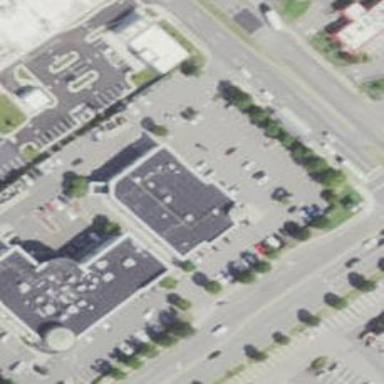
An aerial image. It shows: Pharmacy providing healthcare services.